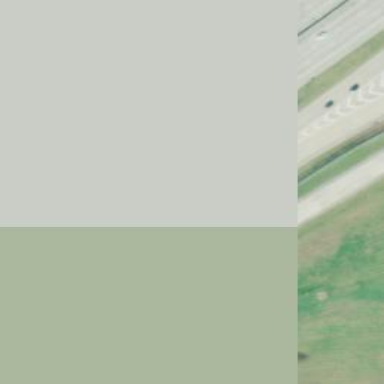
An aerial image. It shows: Motorway junction.